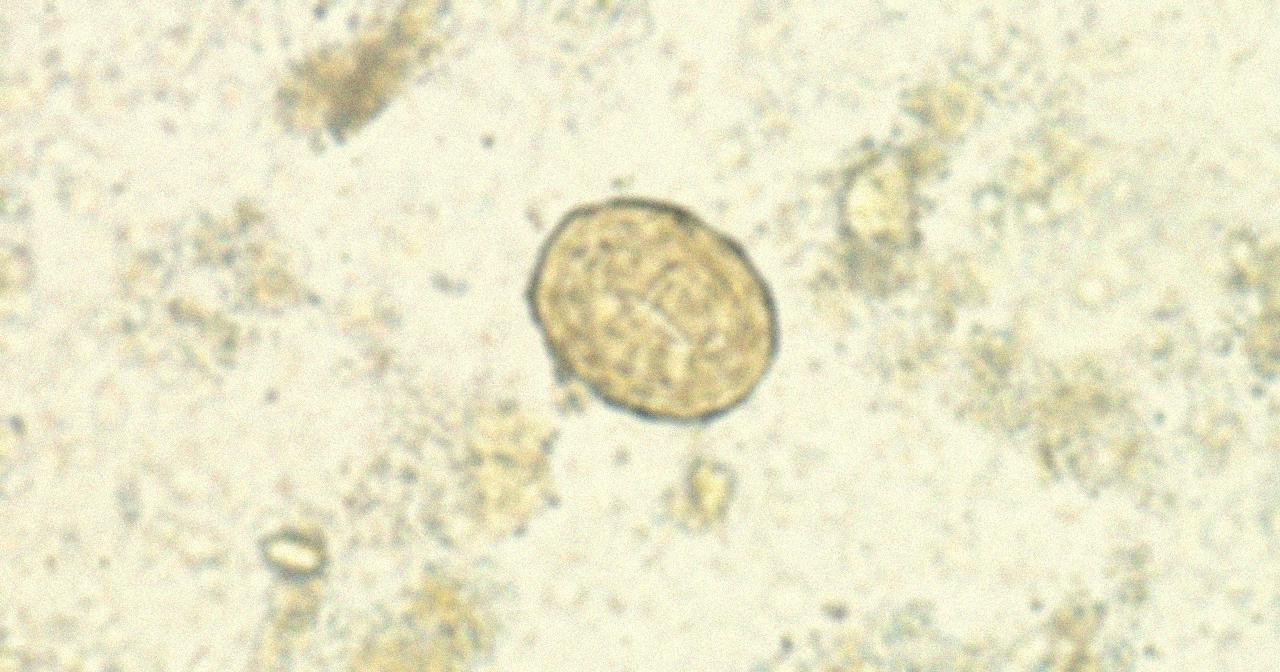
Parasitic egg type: Ascaris lumbricoides